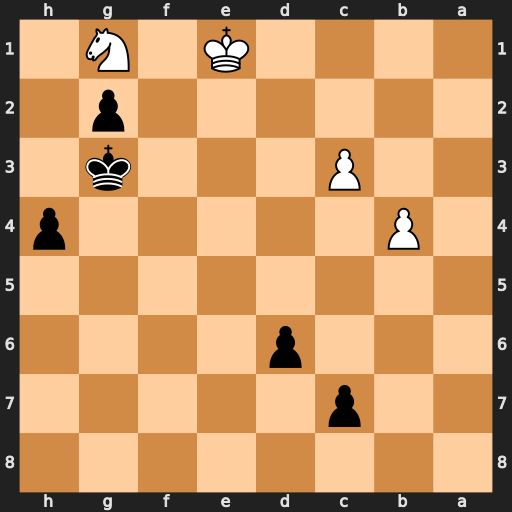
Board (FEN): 8/2p5/3p4/8/1P5p/2P3k1/6p1/4K1N1
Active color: b
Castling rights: -
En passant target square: -
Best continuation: h3 Ne2+ Kf3